Field crop: maize
Growth stage: 2
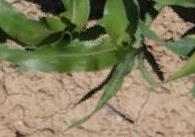
Species: maize